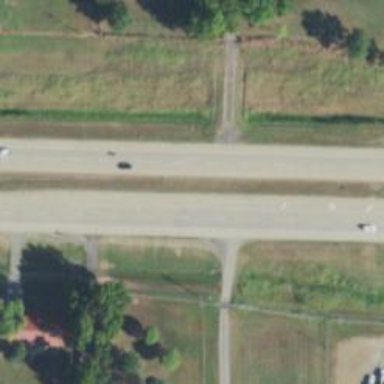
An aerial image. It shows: This image shows trunk highway that functions as expressway.